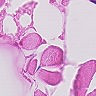
Metastatic tissue present: no